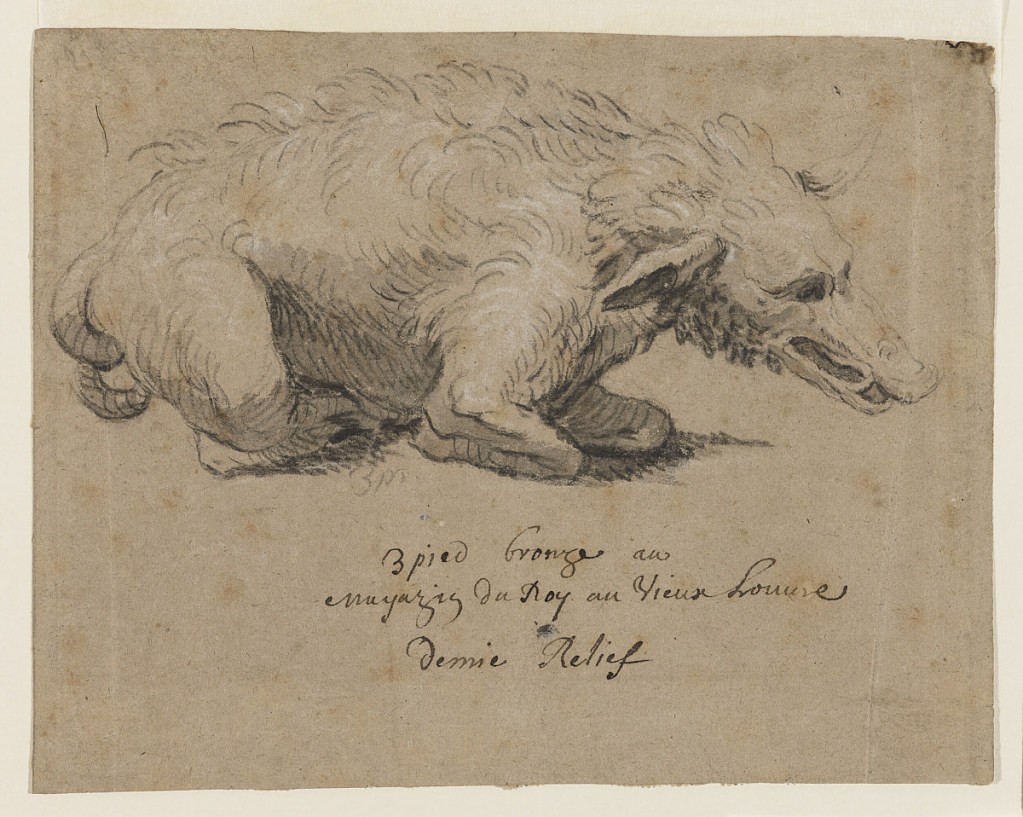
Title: Fountain Design with Boar
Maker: Charles Le Brun, French, 1619–1690
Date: ca. 1670
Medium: Black and white chalk, brush and gray wash, pen and brown ink on laid paper
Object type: Drawing
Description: A boar crouching turned to the right.